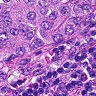
Metastatic tissue present: yes